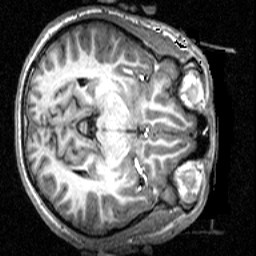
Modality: T1w
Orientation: axial
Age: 18
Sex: male